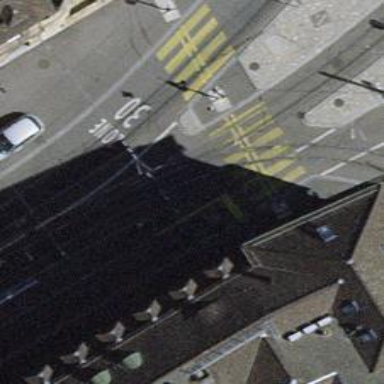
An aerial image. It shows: Crossing for the railway.